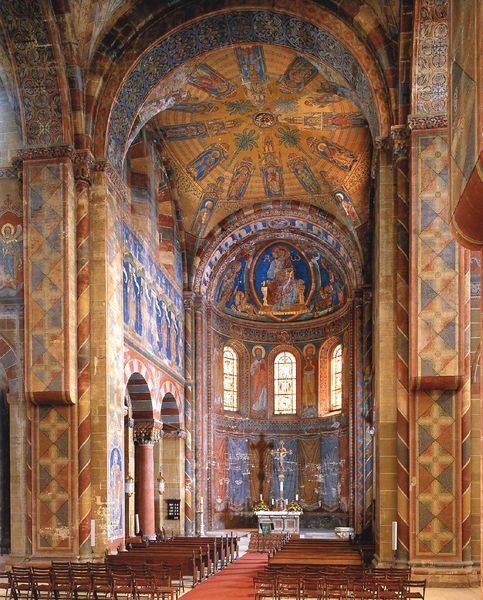
Titel: Ehemalige Benediktinerklosterkirche Königslutter
Standort: Königslutter (EU - D - Nds)
Schlagwörter: blau, gelb, sitzen, bunt, fenster, säule, säulen, rot, malerei, ornament, teppich, innenraum, kirche, gold, bogen, thron, dekor, wandmalerei, kerze, gewölbe, kreuz, altar, bänke, rom, fries, heiligenschein, christus, apsis, fresken, romanik, chor, heilige, fresko, fresco, romanisch, vierung, synagoge, mandorla, weltenherrscher, elb, e